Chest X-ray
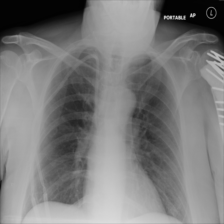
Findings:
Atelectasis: negative
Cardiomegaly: negative
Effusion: negative
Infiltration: negative
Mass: negative
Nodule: negative
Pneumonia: negative
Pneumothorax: negative
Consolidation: negative
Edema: negative
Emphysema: negative
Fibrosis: negative
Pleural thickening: negative
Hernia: negative